Question: I have a asp.net mvc 5.1 solution with 3 projects in it shown by the image below:

I have Ninject, FakeitEasy, MySql nuget packages installed in my project and I am using the repository pattern in my project so I have an IRepository generic interface, IDbContext interface and a concrete repository generic class (all this is in the AccountManager.Domain).
With everything Ninject and mysql all setup, I built the solution and so far so good until I tried to add a controller using the scaffolding options given with Entity Framework and I get an error saying:
> Unable to retrieve metadata for 'AccountManager.Domain.Entities.Bank' using the same DbCompiledModel to create contexts against different types of Database servers is not supported. Instead create a separate DbCompiledModel for each type of server being used.
I saw this when I was head banging with sqlite and EF code first. What does it mean again? Anyone see some perspective I don't?
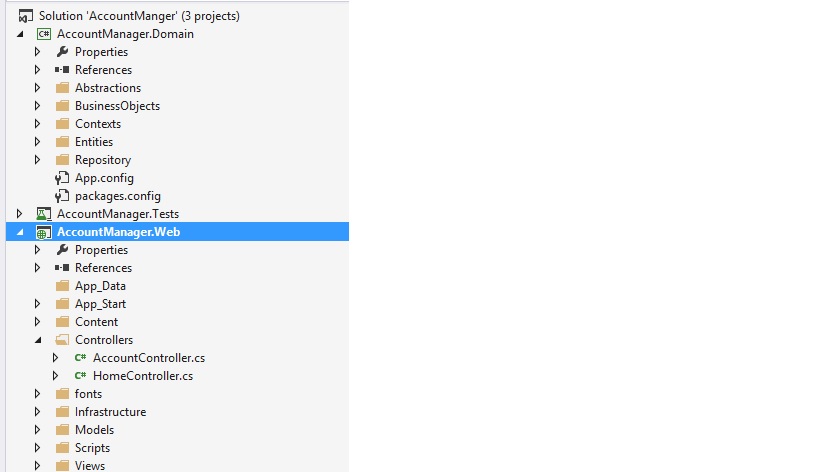
Answer: I have been plugging away at this annoyance for a while and I found that its something that is just simple. Decorating my context class with this mysqlefconfig like so:
'''
[DbConfigurationType(typeof(MySqlEFConfiguration))]
'''
helps the context to make the necessary adjustments to the migration table EF creates automatically so it works with MySql is the reason why my controllers didn't scaffold at all. I got the idea to try comment this out from <URL> and the scaffolding worked gorgeously.
Only thing to note is that after you finished your scaffolding you need to uncomment it so that all the MySQL peculiarities required by EF should be restored. I prefer attribute configuration than creating files and editing infrastructure files.